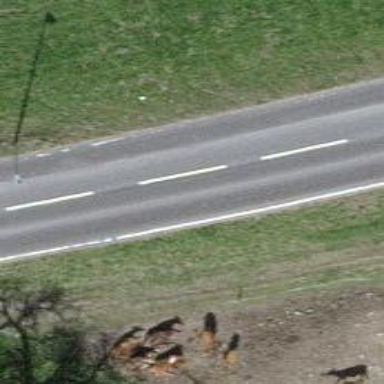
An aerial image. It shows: Primary highway.